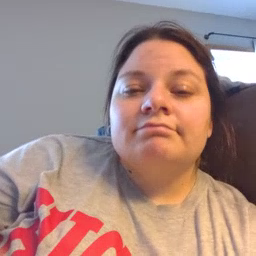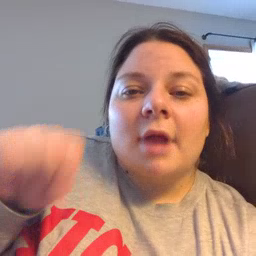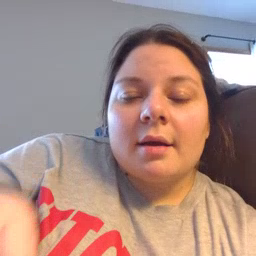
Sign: can